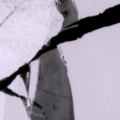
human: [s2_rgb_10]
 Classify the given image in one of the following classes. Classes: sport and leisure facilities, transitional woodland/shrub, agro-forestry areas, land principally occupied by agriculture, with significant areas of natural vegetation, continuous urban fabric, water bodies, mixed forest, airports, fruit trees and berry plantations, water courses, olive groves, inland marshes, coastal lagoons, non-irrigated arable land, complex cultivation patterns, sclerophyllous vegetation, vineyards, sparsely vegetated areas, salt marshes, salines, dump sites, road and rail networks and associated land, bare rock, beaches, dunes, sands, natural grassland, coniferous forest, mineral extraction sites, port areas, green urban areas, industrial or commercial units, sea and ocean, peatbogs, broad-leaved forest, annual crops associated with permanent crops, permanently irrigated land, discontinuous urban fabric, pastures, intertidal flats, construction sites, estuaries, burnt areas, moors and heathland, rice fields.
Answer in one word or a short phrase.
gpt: sea and ocean